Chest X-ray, PA view. Patient: 62 years old, sex F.
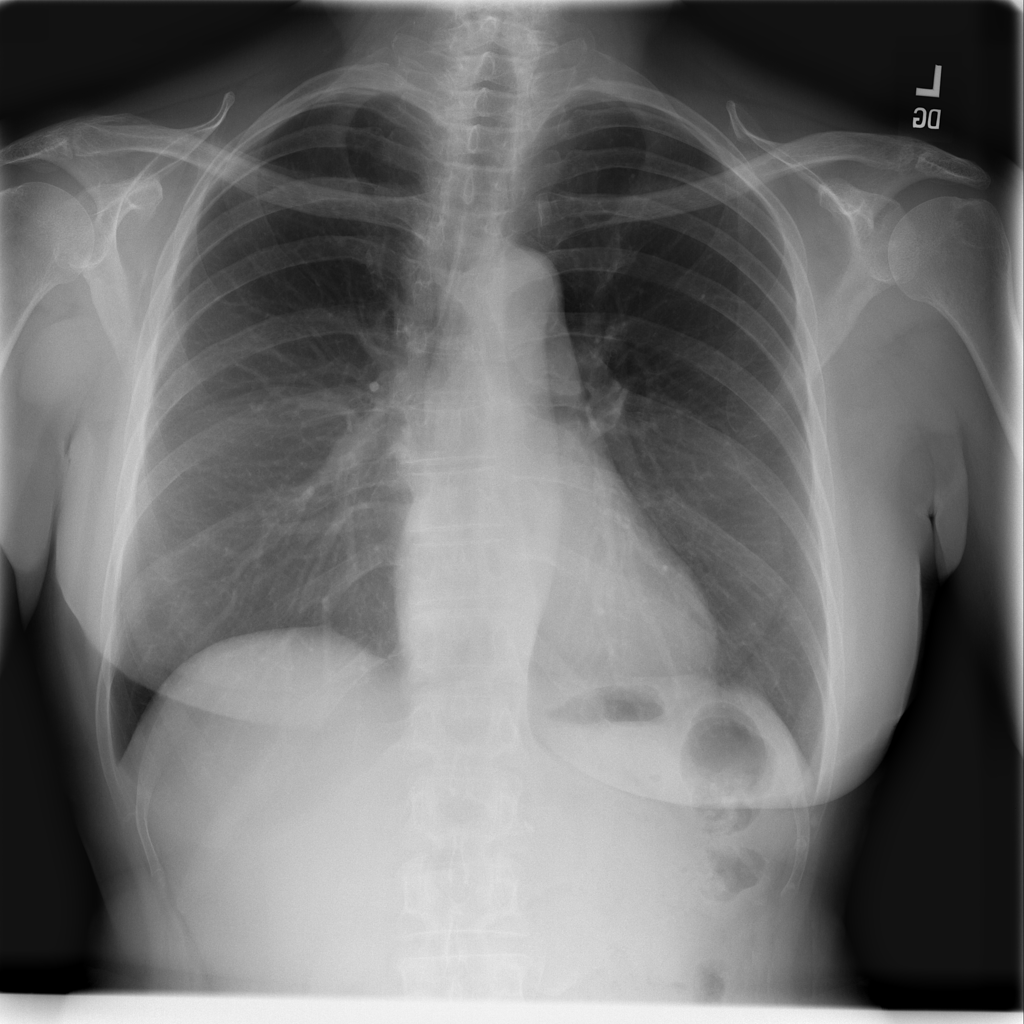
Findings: No Finding